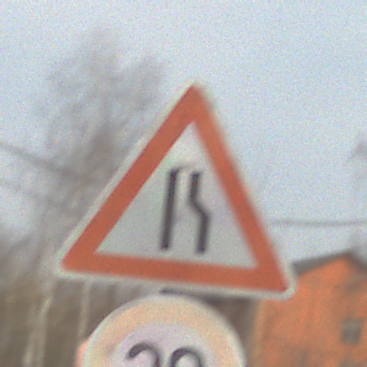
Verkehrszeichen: EinseitigVerengteFahrbahnRechts
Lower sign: Geschwindigkeit20
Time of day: MorningAfternoon
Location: Outdoor (Nature)
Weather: PartlyCloudy
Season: Winter
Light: Natural